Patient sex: M
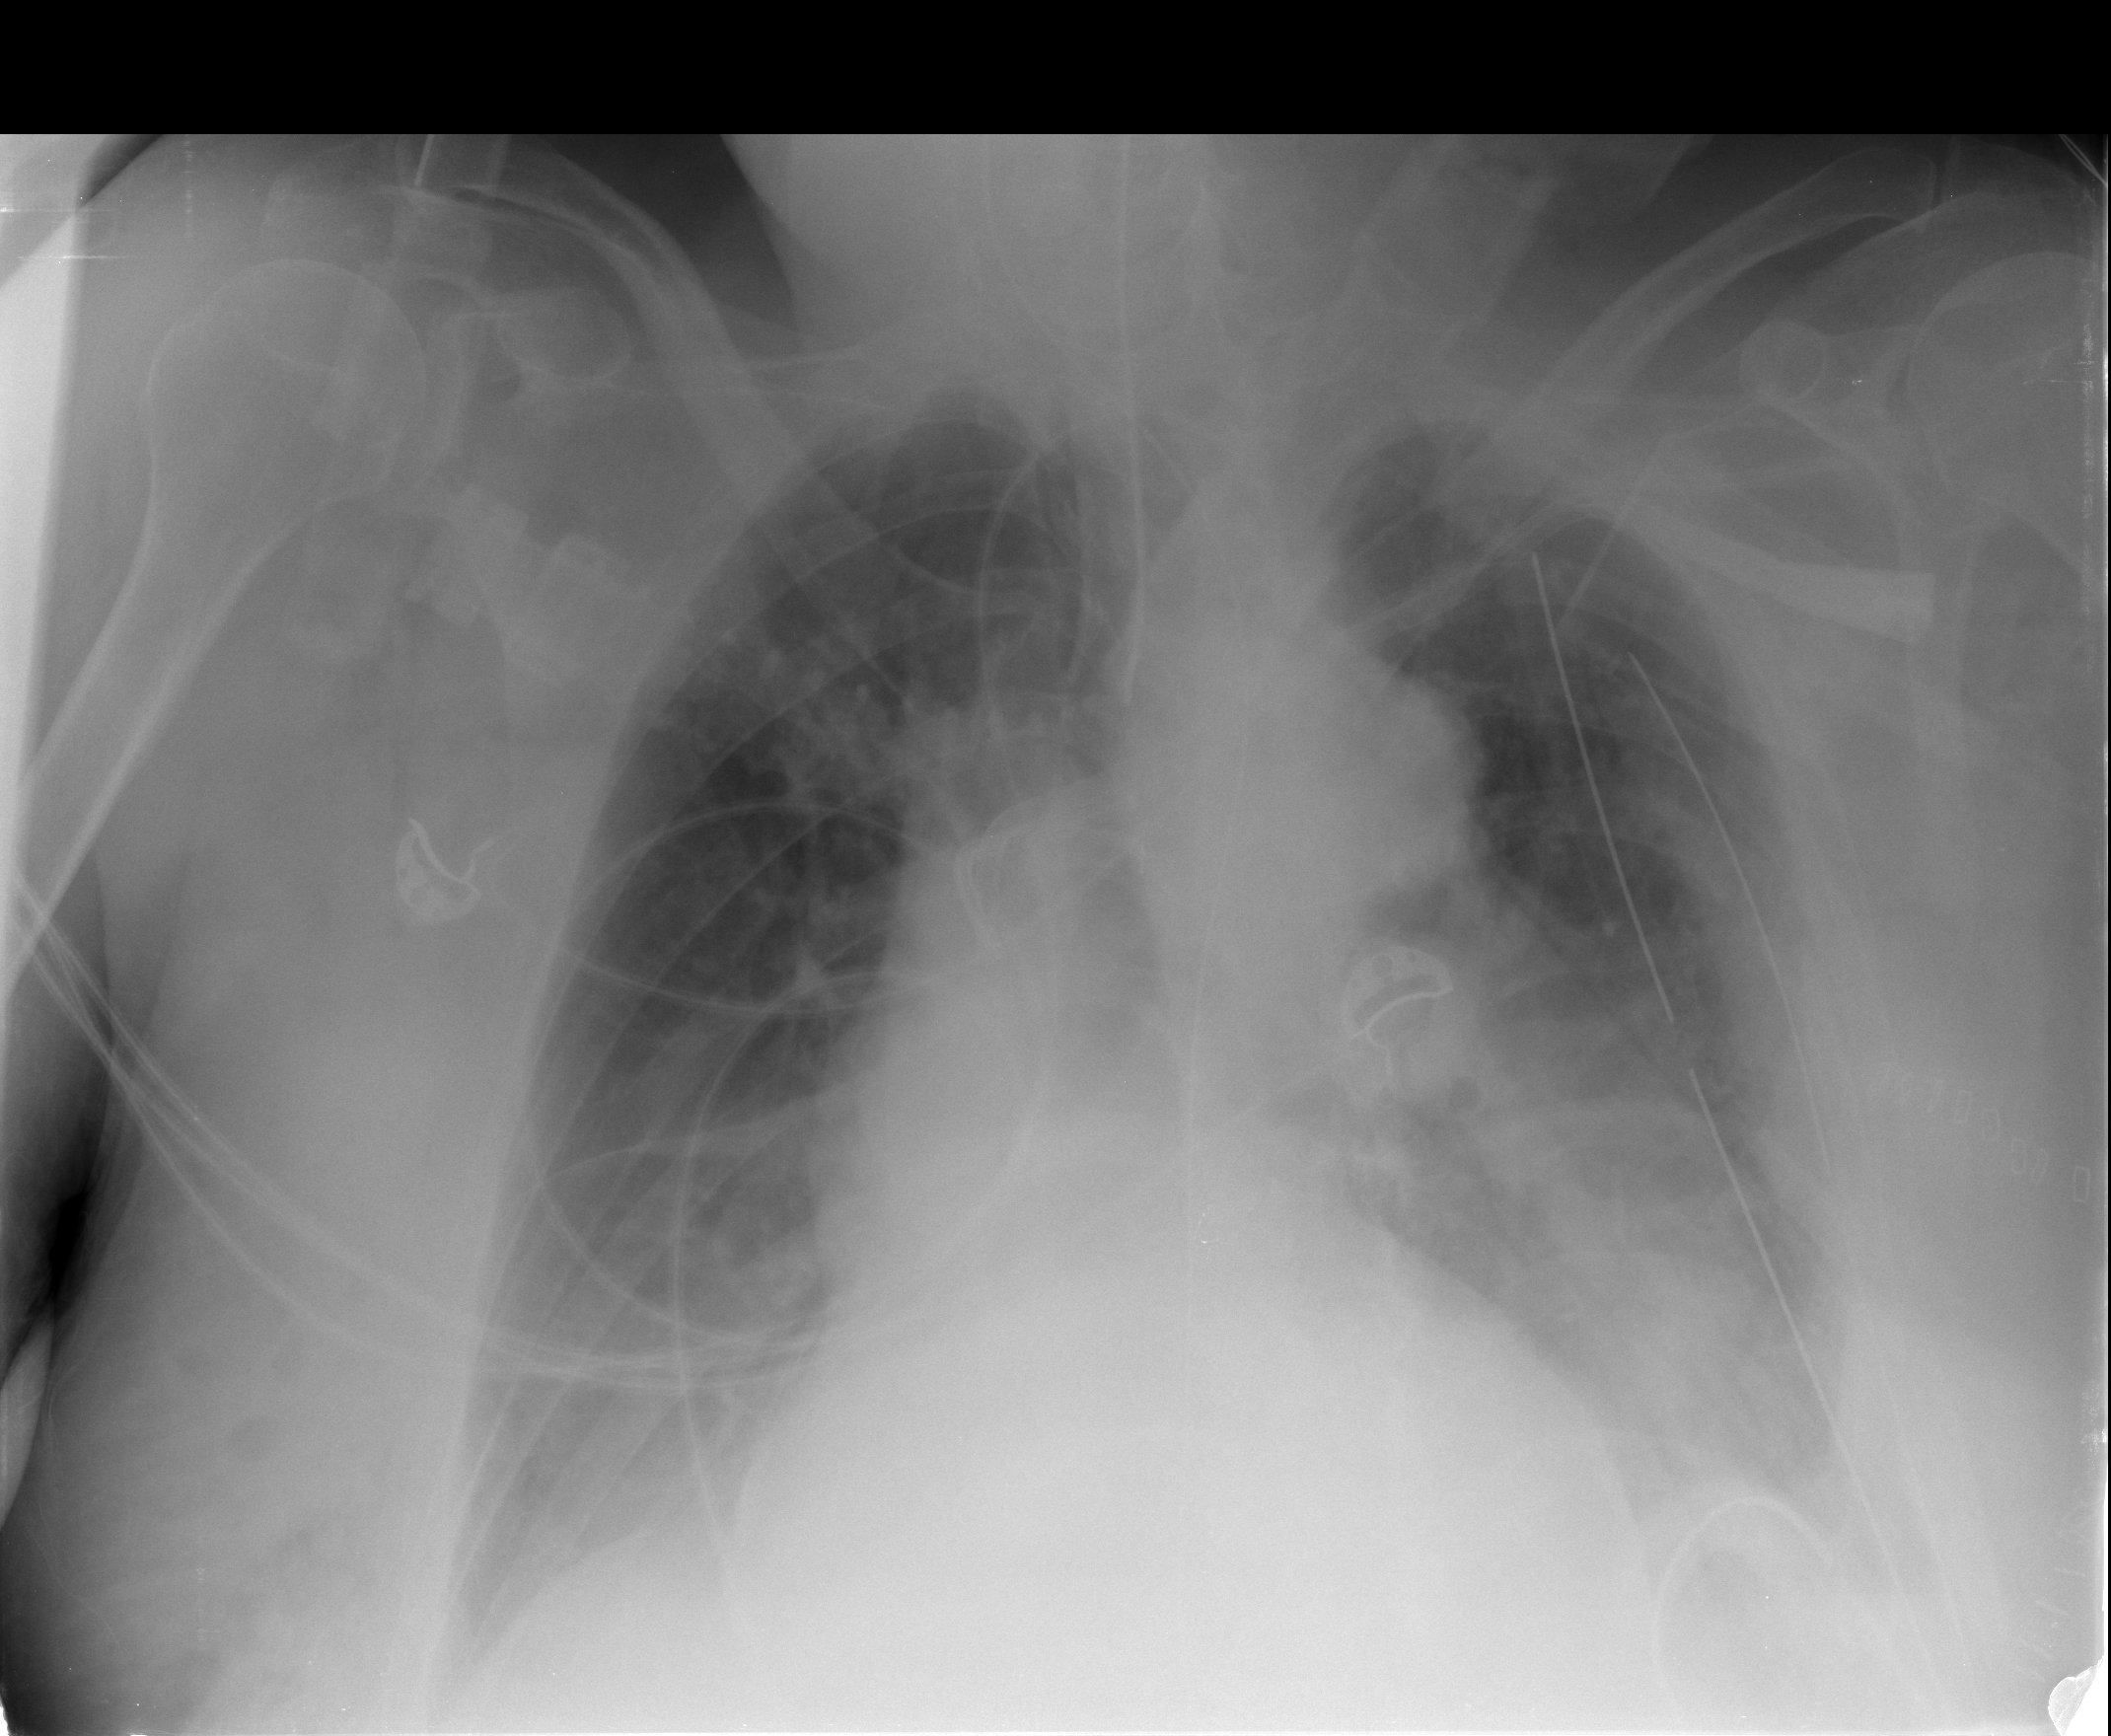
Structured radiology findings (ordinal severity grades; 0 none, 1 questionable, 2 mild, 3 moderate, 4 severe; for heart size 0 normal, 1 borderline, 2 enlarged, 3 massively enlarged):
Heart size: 1
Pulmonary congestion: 2
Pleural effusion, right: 2
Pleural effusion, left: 2
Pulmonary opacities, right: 0
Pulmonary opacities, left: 0
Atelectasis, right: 2
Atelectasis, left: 2